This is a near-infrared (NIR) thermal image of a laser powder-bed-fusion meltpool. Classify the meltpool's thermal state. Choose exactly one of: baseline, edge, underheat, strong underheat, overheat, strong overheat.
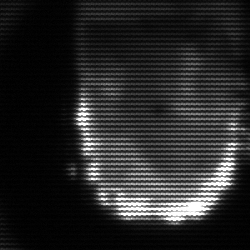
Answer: baseline